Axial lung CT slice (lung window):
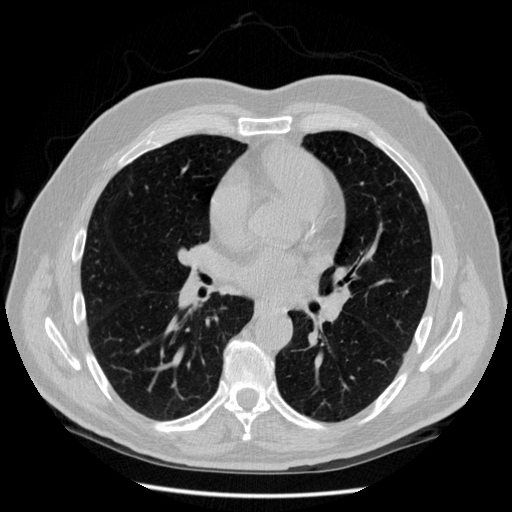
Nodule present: no